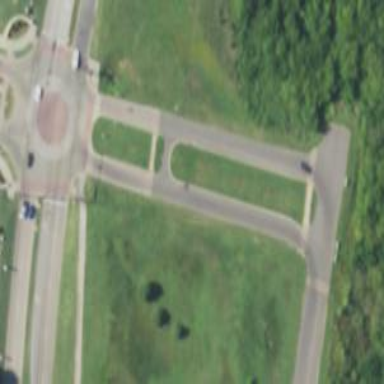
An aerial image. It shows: Uncontrolled crossing on the road.